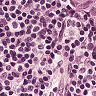
Metastatic tissue present: yes